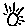
Label: sun